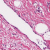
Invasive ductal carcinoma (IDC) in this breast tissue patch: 0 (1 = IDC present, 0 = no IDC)